This grayscale image was formed by reshaping a rotor test-rig vibration snapshot into a 2-D grid. Determine the machine's mechanical condition. Answer with exactly one of: normal, misalignment, unbalance, looseness.
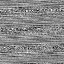
Answer: looseness